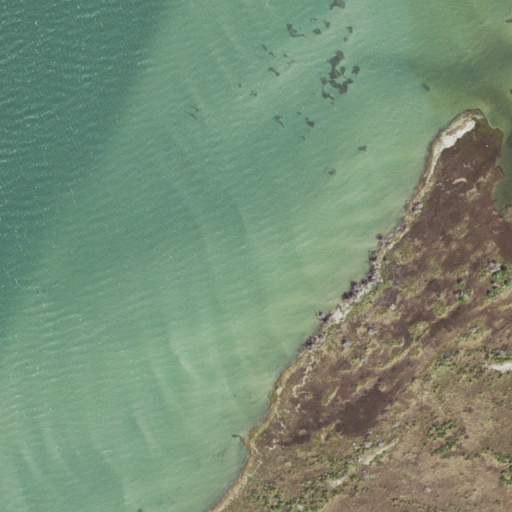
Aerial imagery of mountain in North Carolina named Second Grass containing open water, herbaceous wetlands, and barren land